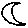
Label: moon